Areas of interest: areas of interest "Flying Goose Immortal Residence"
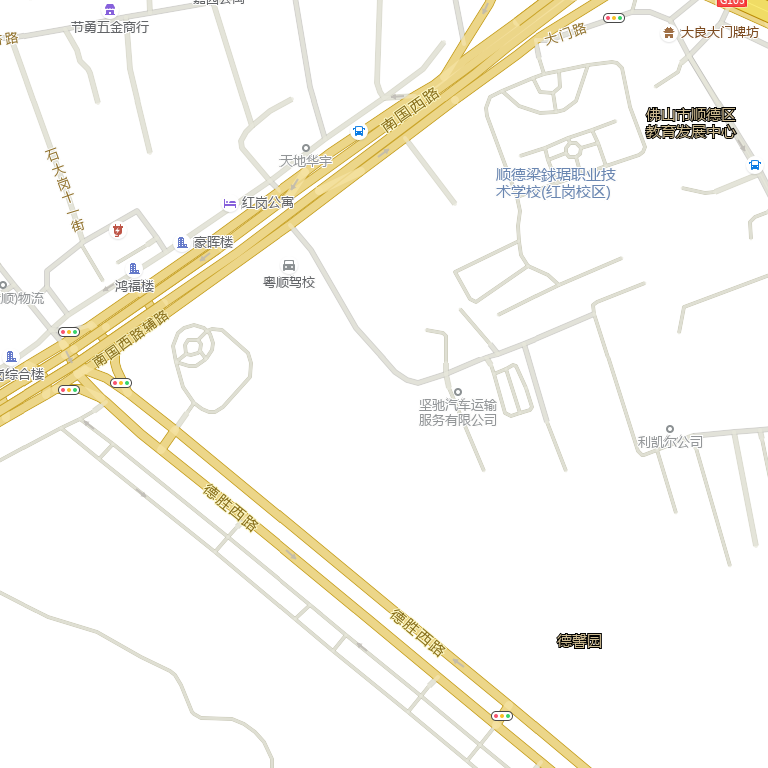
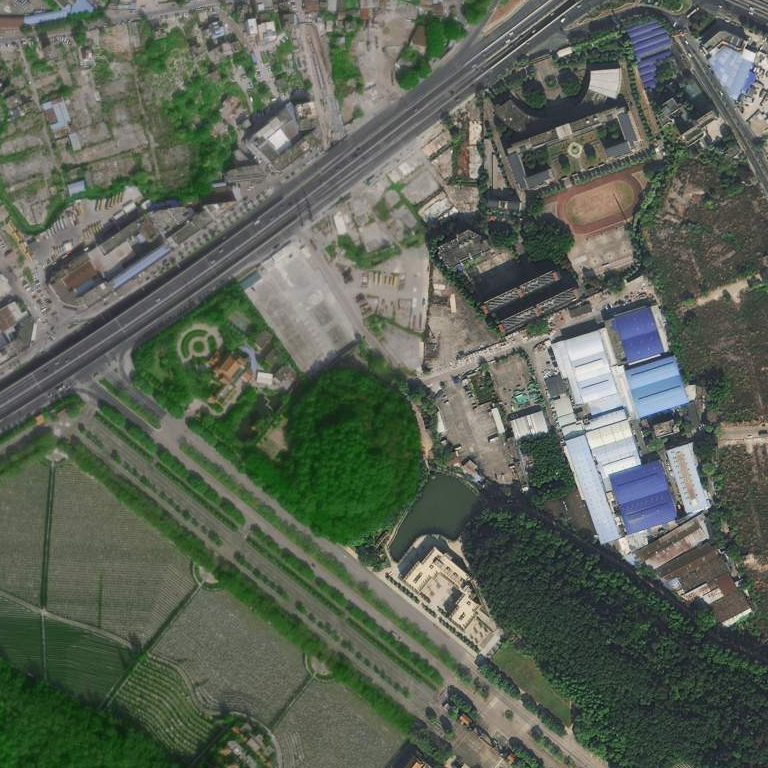